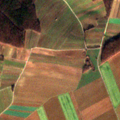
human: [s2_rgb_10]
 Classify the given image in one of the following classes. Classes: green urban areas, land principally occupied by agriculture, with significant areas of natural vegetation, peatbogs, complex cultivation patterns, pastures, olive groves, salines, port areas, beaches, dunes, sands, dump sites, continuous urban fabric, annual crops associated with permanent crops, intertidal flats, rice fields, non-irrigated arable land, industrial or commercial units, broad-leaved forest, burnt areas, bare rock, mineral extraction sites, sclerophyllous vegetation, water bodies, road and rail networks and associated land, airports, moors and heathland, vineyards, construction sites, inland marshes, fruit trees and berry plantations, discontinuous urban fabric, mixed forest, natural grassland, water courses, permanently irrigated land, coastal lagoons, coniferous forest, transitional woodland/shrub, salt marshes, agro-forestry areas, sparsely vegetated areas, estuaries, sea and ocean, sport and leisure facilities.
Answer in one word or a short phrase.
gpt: non-irrigated arable land, vineyards, broad-leaved forest, mixed forest